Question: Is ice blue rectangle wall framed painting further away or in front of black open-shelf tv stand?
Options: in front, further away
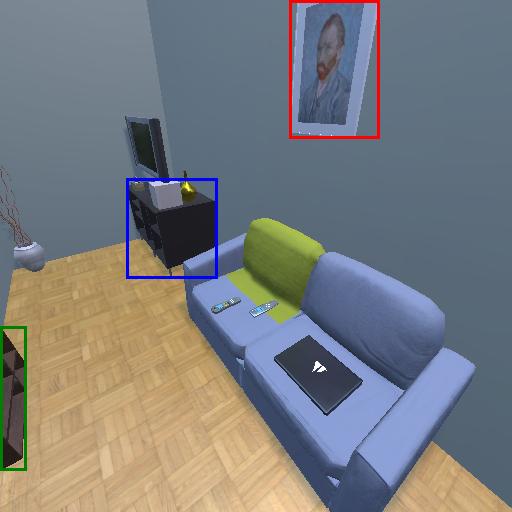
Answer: in front